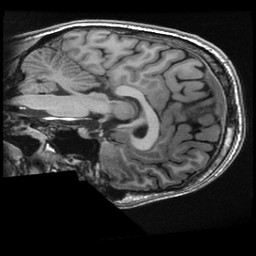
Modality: T1w
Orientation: sagittal
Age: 22
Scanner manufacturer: ge
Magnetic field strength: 3 T
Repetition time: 0.008296 s
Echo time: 0.003116 s